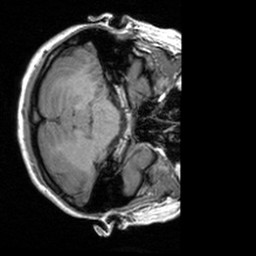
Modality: T1w
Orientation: axial
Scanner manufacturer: siemens
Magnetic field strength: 3 T
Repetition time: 1.9 s
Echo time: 0.00226 s